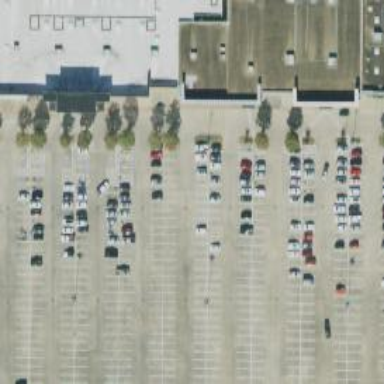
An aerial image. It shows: Parking space.